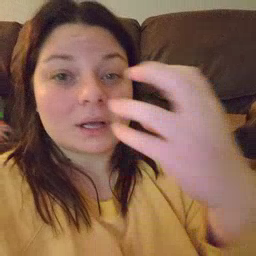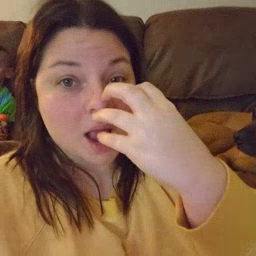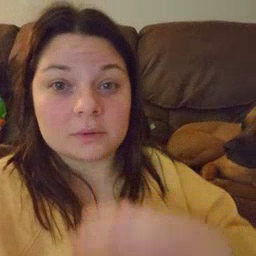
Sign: clown